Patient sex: M
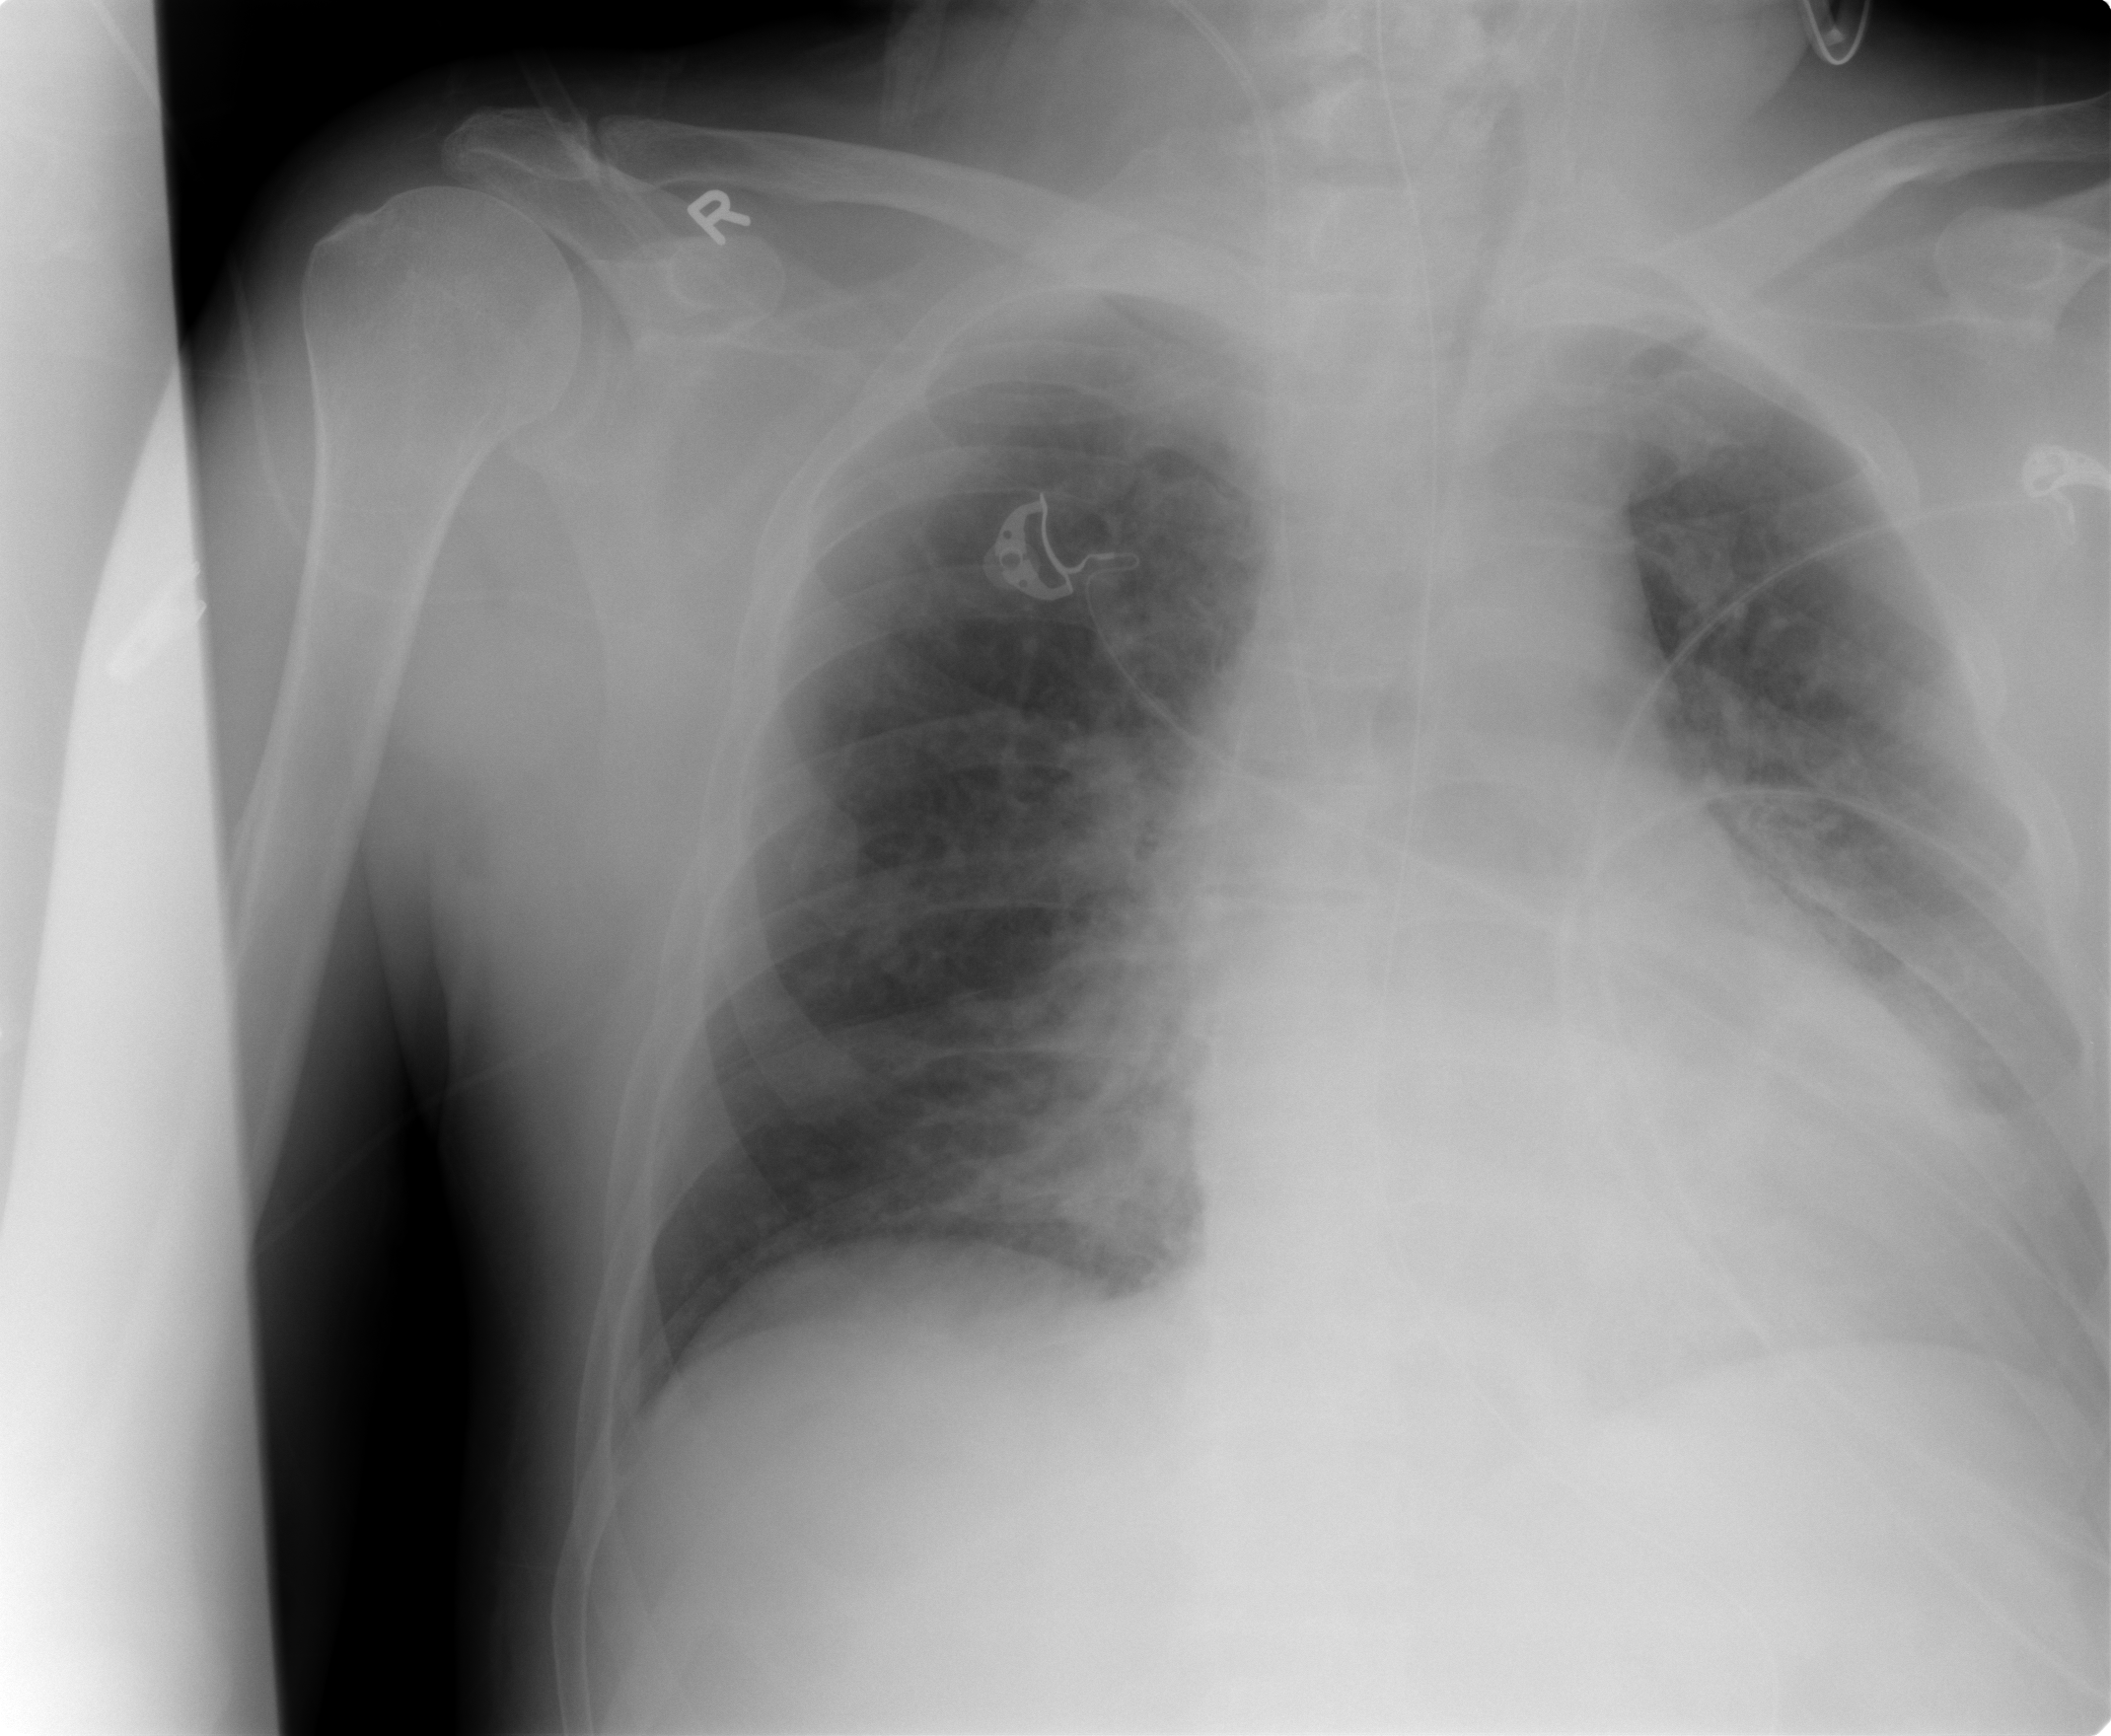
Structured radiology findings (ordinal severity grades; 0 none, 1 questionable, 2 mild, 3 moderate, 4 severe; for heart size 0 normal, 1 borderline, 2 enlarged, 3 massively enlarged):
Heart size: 0
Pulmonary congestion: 0
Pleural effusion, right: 1
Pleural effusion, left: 2
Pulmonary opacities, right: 0
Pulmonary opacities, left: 0
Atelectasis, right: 2
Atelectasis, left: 2